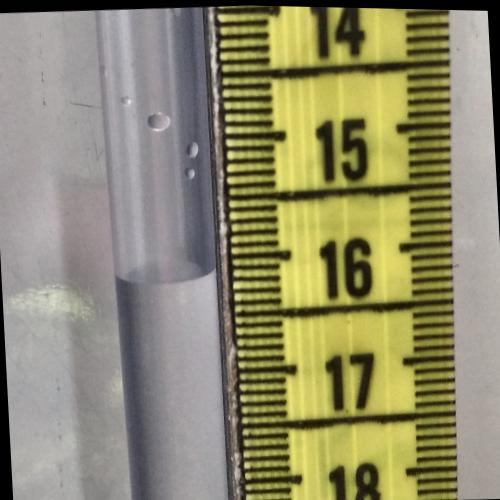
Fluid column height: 16.1 cm